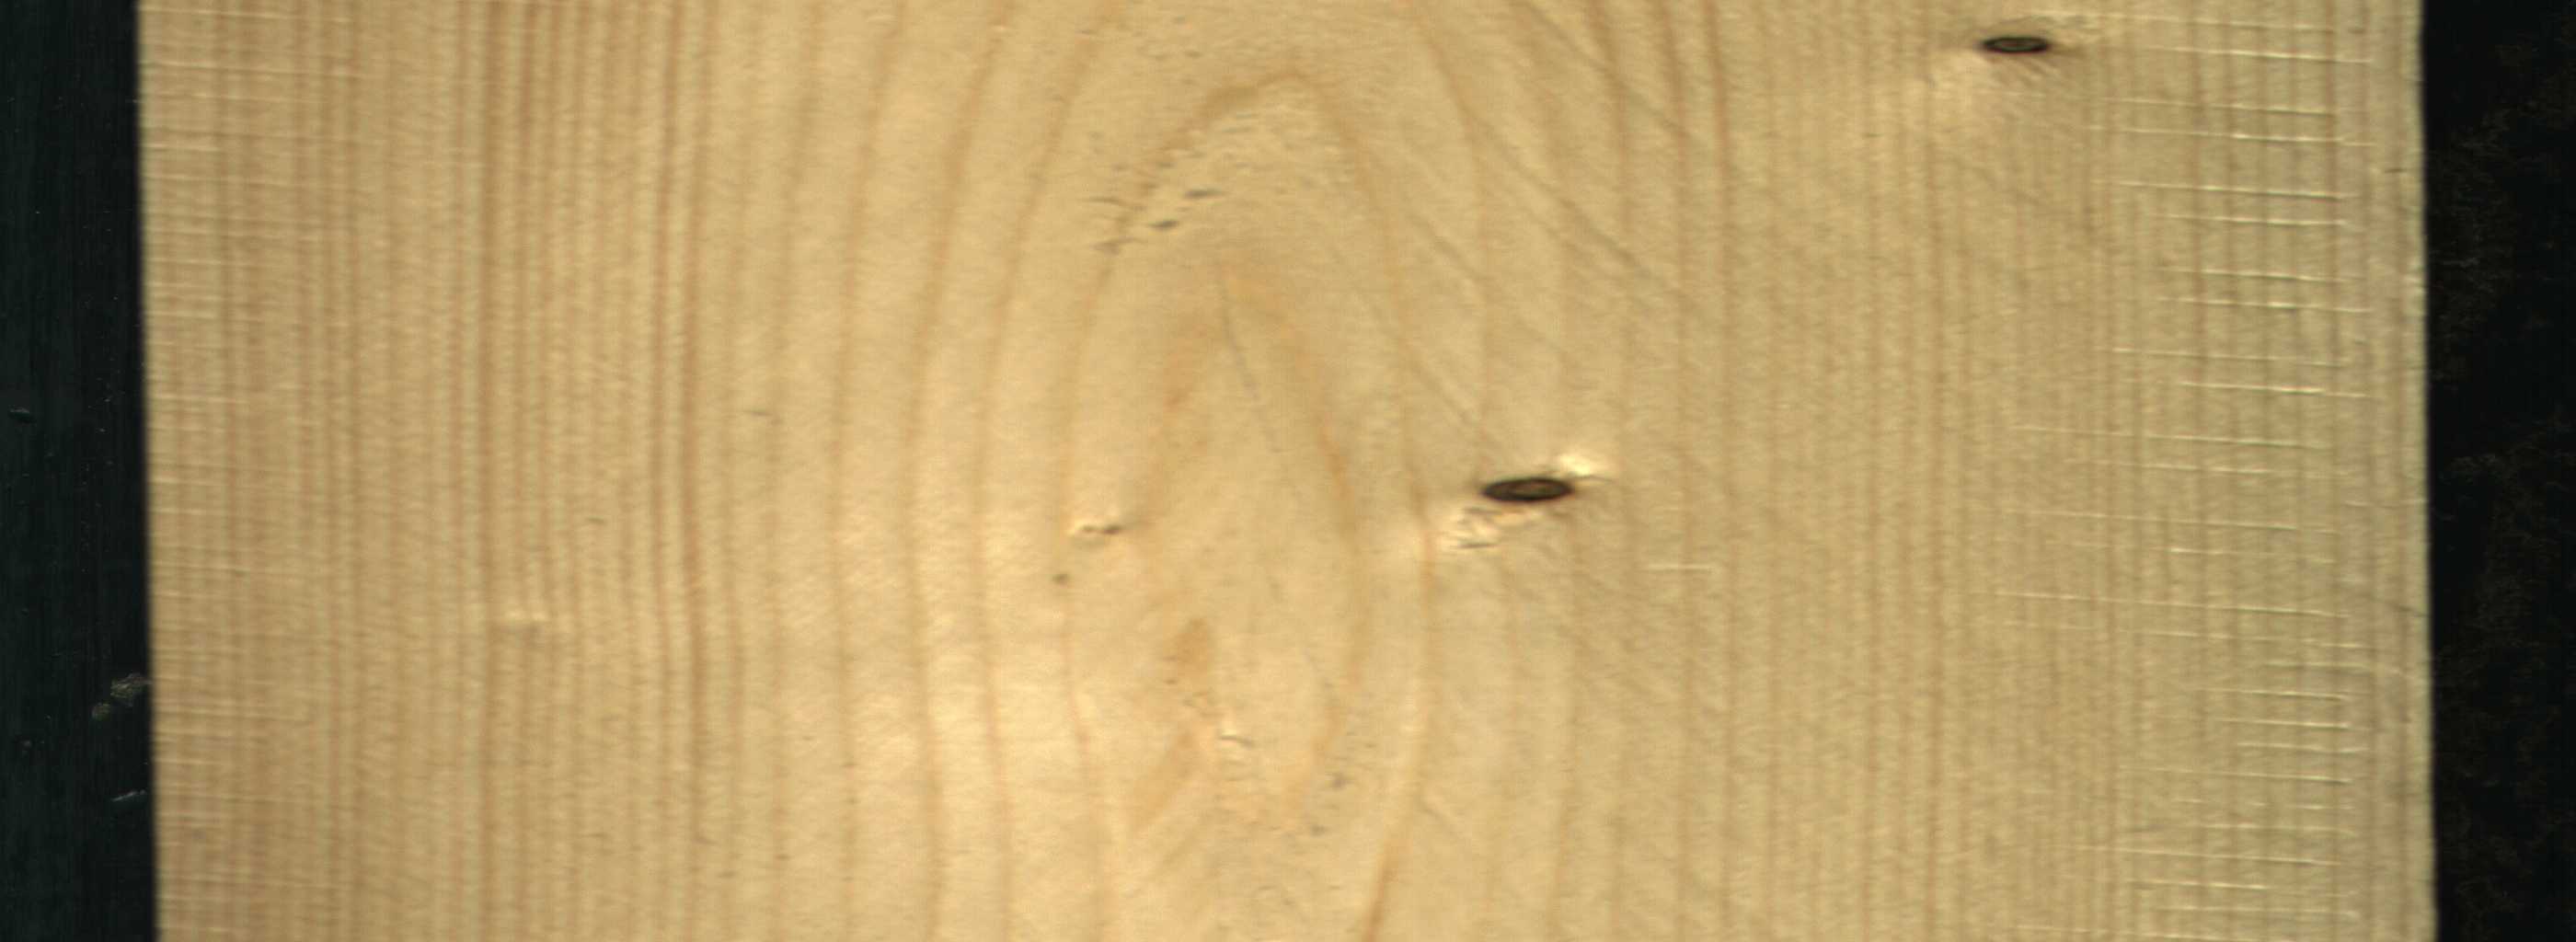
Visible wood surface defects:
Dead_Knot
Dead_Knot